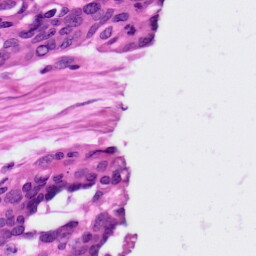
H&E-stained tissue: Ovarian